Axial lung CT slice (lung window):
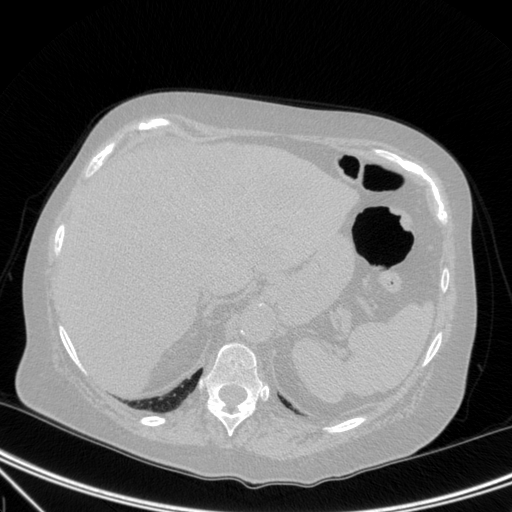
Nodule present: no